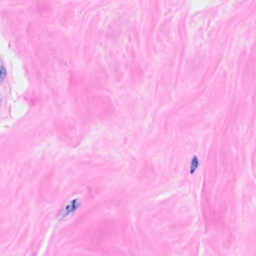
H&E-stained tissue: Breast